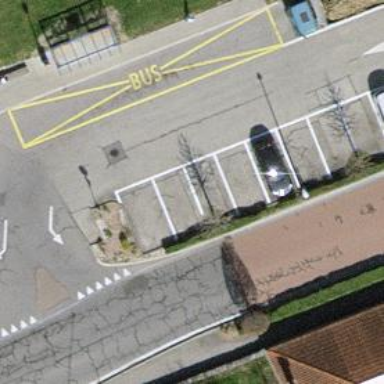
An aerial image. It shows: Bus stop with shelter for public transportation.